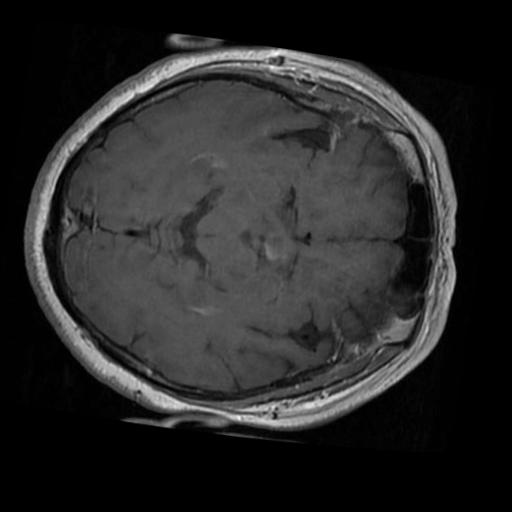
Label: brain_tumor